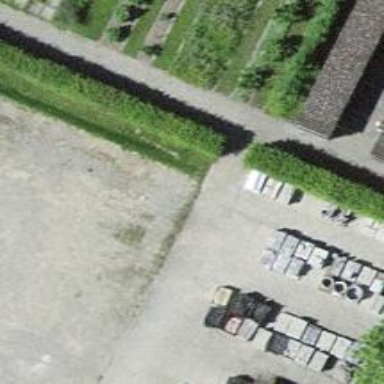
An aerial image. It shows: Hedge barrier.